Question: In order to get the fastest feedback possible, we occasionally want Jenkins jobs to run in Parallel. Jenkins has the ability to start multiple downstream jobs (or 'fork' the pipeline) when a job finishes. However, Jenkins doesn't seem to have any way of making a downstream job only start of all branches of that fork succeed (or 'joining' the fork back together).
Jenkins has a "Build after other projects are built" button, but I interpret that as "start this job when upstream job finishes" (not "start this job when upstream jobs succeed").
Here is a visualization of what I'm talking about. Does anyone know if a plugin exists to do what I'm after?

---
# Edit:
When I originally posted this question in 2012, Jason's answer (the Join and Promoted Build plugins) was the best, and the solution I went with.
However, dnozay's answer (The Build Flow plugin) was made popular a year or so after this question, which is a much better answer. For what it's worth, if people ask me this question today, I now recommend that instead.
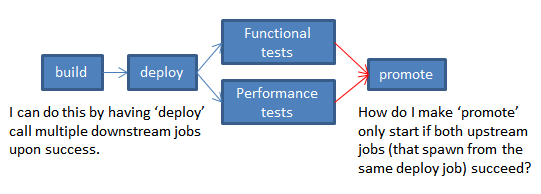
Answer: There are two solutions that I have used for this scenario in the past:
1. Use the Join Plugin on your "deploy" job and specify "promote" as the targeted job. You would have to specify "Functional Tests" and "Performance Tests" as the joined jobs and start them via in some fashion, post build. The Parameterized Trigger Plugin is good for this.
2. Use the Promoted Builds Plugin on your "deploy" job, specify a promotion that works when downstream jobs are completed and specify Functional and Performance test jobs. As part of the promotion action, trigger the "promote" job. You still have to start the two test jobs from "deploy"
There is a CRITICAL aspect to both of these solutions: fingerprints must be correctly used. Here is what I found:
1. The "build" job must ORIGINATE a new fingerprinted file. In other words, it has to fingerprint some file that Jenkins thinks was originated by the initial job. Double check the "See Fingerprints" link of the job to verify this.
2. All downstream linked jobs (in this case, "deploy", "Functional Tests" and "Performance tests") need to obtain and fingerprint this same file. The Copy Artifacts plugin is great for this sort of thing.
3. Keep in mind that some plugins allow you change the order of fingerprinting and downstream job starting; in this case, the fingerprinting MUST occur before a downstream job fingerprints the same file to ensure the ORIGIN of the fingerprint is properly set.